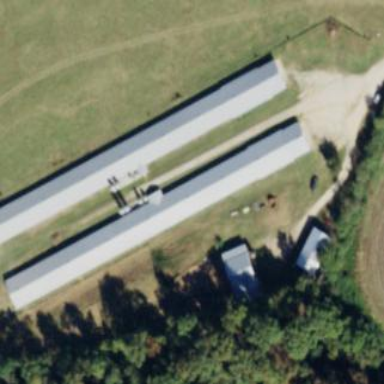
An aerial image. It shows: Farm auxiliary building.